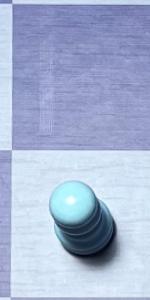
Label: Pawn_White